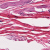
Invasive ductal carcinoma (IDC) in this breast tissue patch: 0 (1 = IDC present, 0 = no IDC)